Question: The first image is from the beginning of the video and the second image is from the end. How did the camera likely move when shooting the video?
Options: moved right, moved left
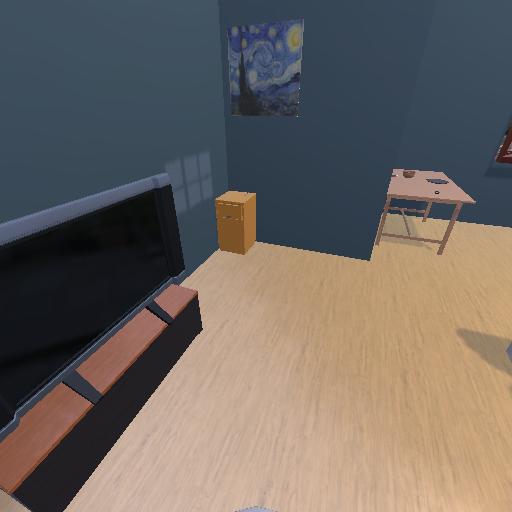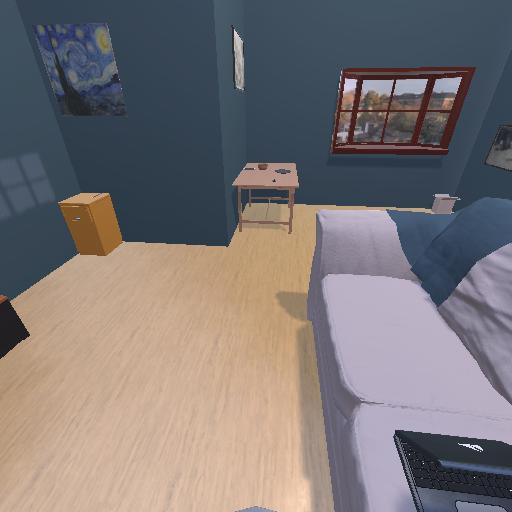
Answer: moved right